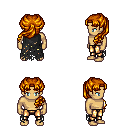
a pixel art fantasy rpg character, male body template, human, tanned skin, black tattered cape, gold greaves, dark blonde princess hairstyle, four views (front, back, left, right), 2x2 character sprite sheet, small pixel art, hard edges, no anti-aliasing